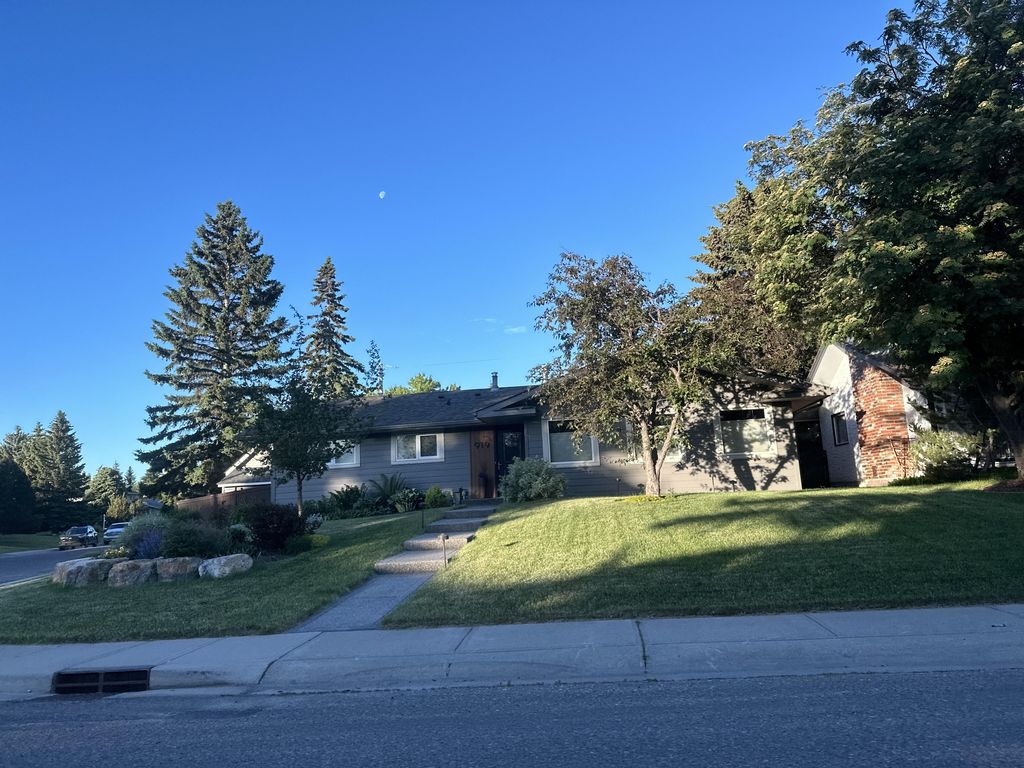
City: calgary